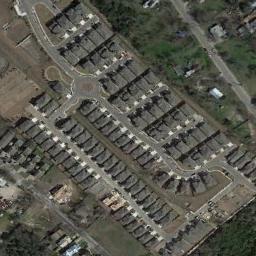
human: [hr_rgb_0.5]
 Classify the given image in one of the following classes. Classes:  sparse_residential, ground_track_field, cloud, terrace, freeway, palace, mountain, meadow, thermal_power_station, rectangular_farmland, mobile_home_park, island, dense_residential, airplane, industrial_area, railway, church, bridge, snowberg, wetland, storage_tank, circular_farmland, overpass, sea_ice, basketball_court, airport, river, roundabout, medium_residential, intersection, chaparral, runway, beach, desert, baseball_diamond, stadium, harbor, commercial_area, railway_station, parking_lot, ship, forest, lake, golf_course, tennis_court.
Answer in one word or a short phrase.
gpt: mobile_home_park